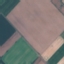
Land use / land cover class: AnnualCrop